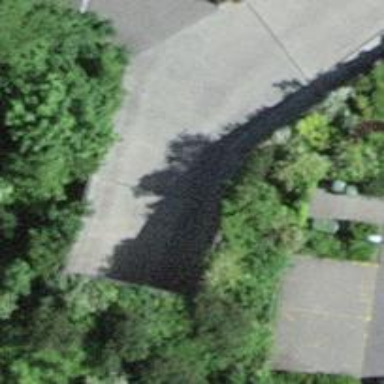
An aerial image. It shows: Parking entrance.